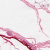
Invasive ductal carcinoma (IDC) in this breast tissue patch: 0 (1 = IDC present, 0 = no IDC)